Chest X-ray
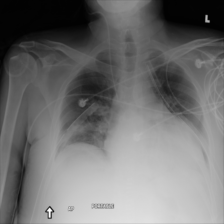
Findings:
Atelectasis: negative
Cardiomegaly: negative
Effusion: negative
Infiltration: negative
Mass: negative
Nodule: negative
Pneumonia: negative
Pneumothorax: negative
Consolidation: negative
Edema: negative
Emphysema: negative
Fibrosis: negative
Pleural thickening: negative
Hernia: negative